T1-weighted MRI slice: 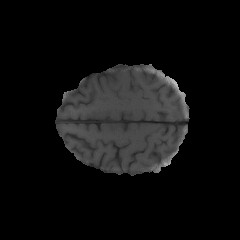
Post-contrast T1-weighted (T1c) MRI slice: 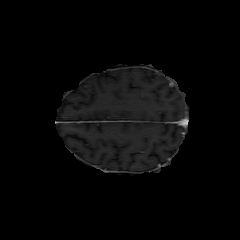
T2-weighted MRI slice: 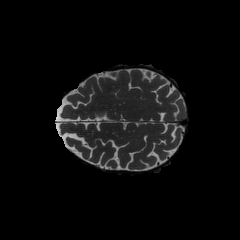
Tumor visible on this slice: no